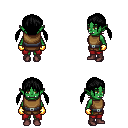
a pixel art fantasy rpg character, female body template, orc, green skin, leather chest armor, red pants, black twin-tailed hairstyle, gold gloves, maroon shoes, four views (front, back, left, right), 2x2 character sprite sheet, small pixel art, hard edges, no anti-aliasing